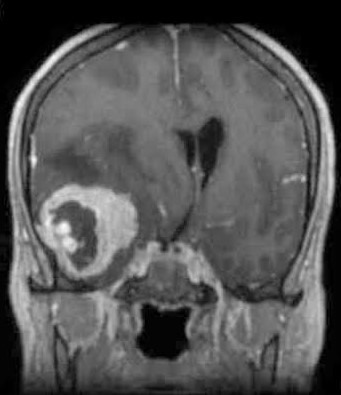
Label: meningioma